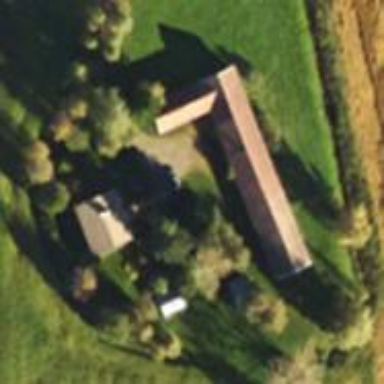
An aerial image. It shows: Farmyard area.